Question: I am using this neat trick from another Stack Overflow question: <URL>.

### Code to setup projection:
'''
pmv.glMatrixMode(PMVMatrix.GL_PROJECTION);
pmv.glLoadIdentity();
float dist = (float)Math.sqrt(1 / 3.0f);
pmv.gluLookAt(dist, dist, dist,
0.0f, 0.0f, 0.0f,
0.0f, 1.0f, 0.0f);
'''
I am using JOGL, so it might be a possible bug there; other than that, no culling, depth test enabled and depthrange for offsetting lines/polys.
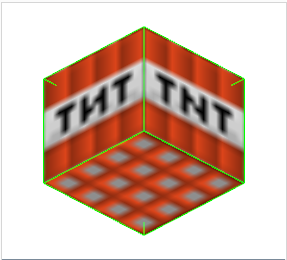
Answer: By closer look at frustum near and far planes you can see they are set badly
'''
N: Plane[ [ 0.57735026, 0.57735026, 0.57735026 ], 0.0],
F: Plane[ [ -0.57735026, -0.57735026, -0.57735026 ], <PHONE>]],
'''
solution is easy set ortho projection first with correct near/far values and then multiply it with lookat function matrix
'''
pmv.glMatrixMode(PMVMatrix.GL_PROJECTION);
pmv.glLoadIdentity();
pmv.glOrthof(-1.0f, 1.0f, -1.0f, 1.0f, -1.0f, 1.0f);
float dist = (float)Math.sqrt(1 / 3.0f);
pmv.gluLookAt(dist, dist, dist,
0.0f, 0.0f, 0.0f,
0.0f, 1.0f, 0.0f);
'''
results in:
'''
N: Plane[ [ -0.57735026, -0.57735026, -0.57735026 ], <PHONE>],
F: Plane[ [ 0.57735026, 0.57735026, 0.57735026 ], 0.0]],
'''